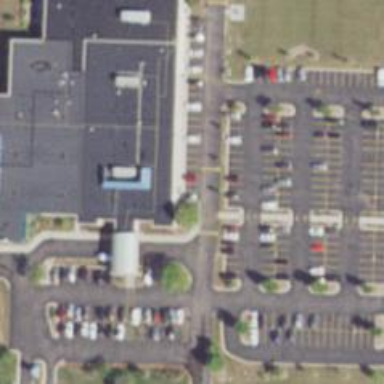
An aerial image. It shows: Healthcare clinic.